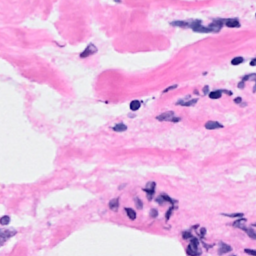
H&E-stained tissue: Breast